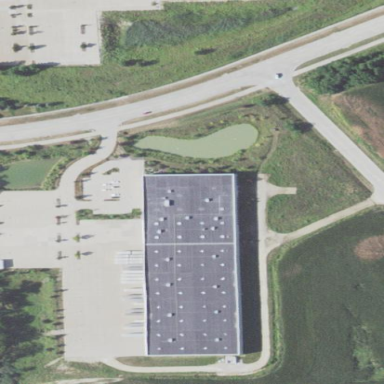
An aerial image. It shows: Industrial building.